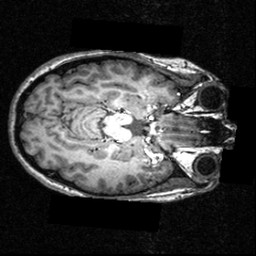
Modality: T1w
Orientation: axial
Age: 16
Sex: female
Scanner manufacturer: siemens
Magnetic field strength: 3.951 T
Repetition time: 1.5 s
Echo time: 0.00335 s